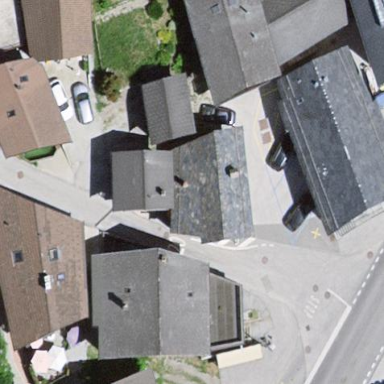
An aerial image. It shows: Simple and straightforward house.